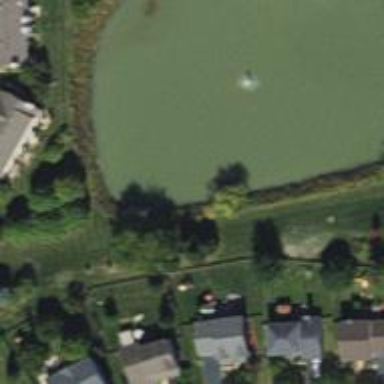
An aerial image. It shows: Retention basin filled with water.